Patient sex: F
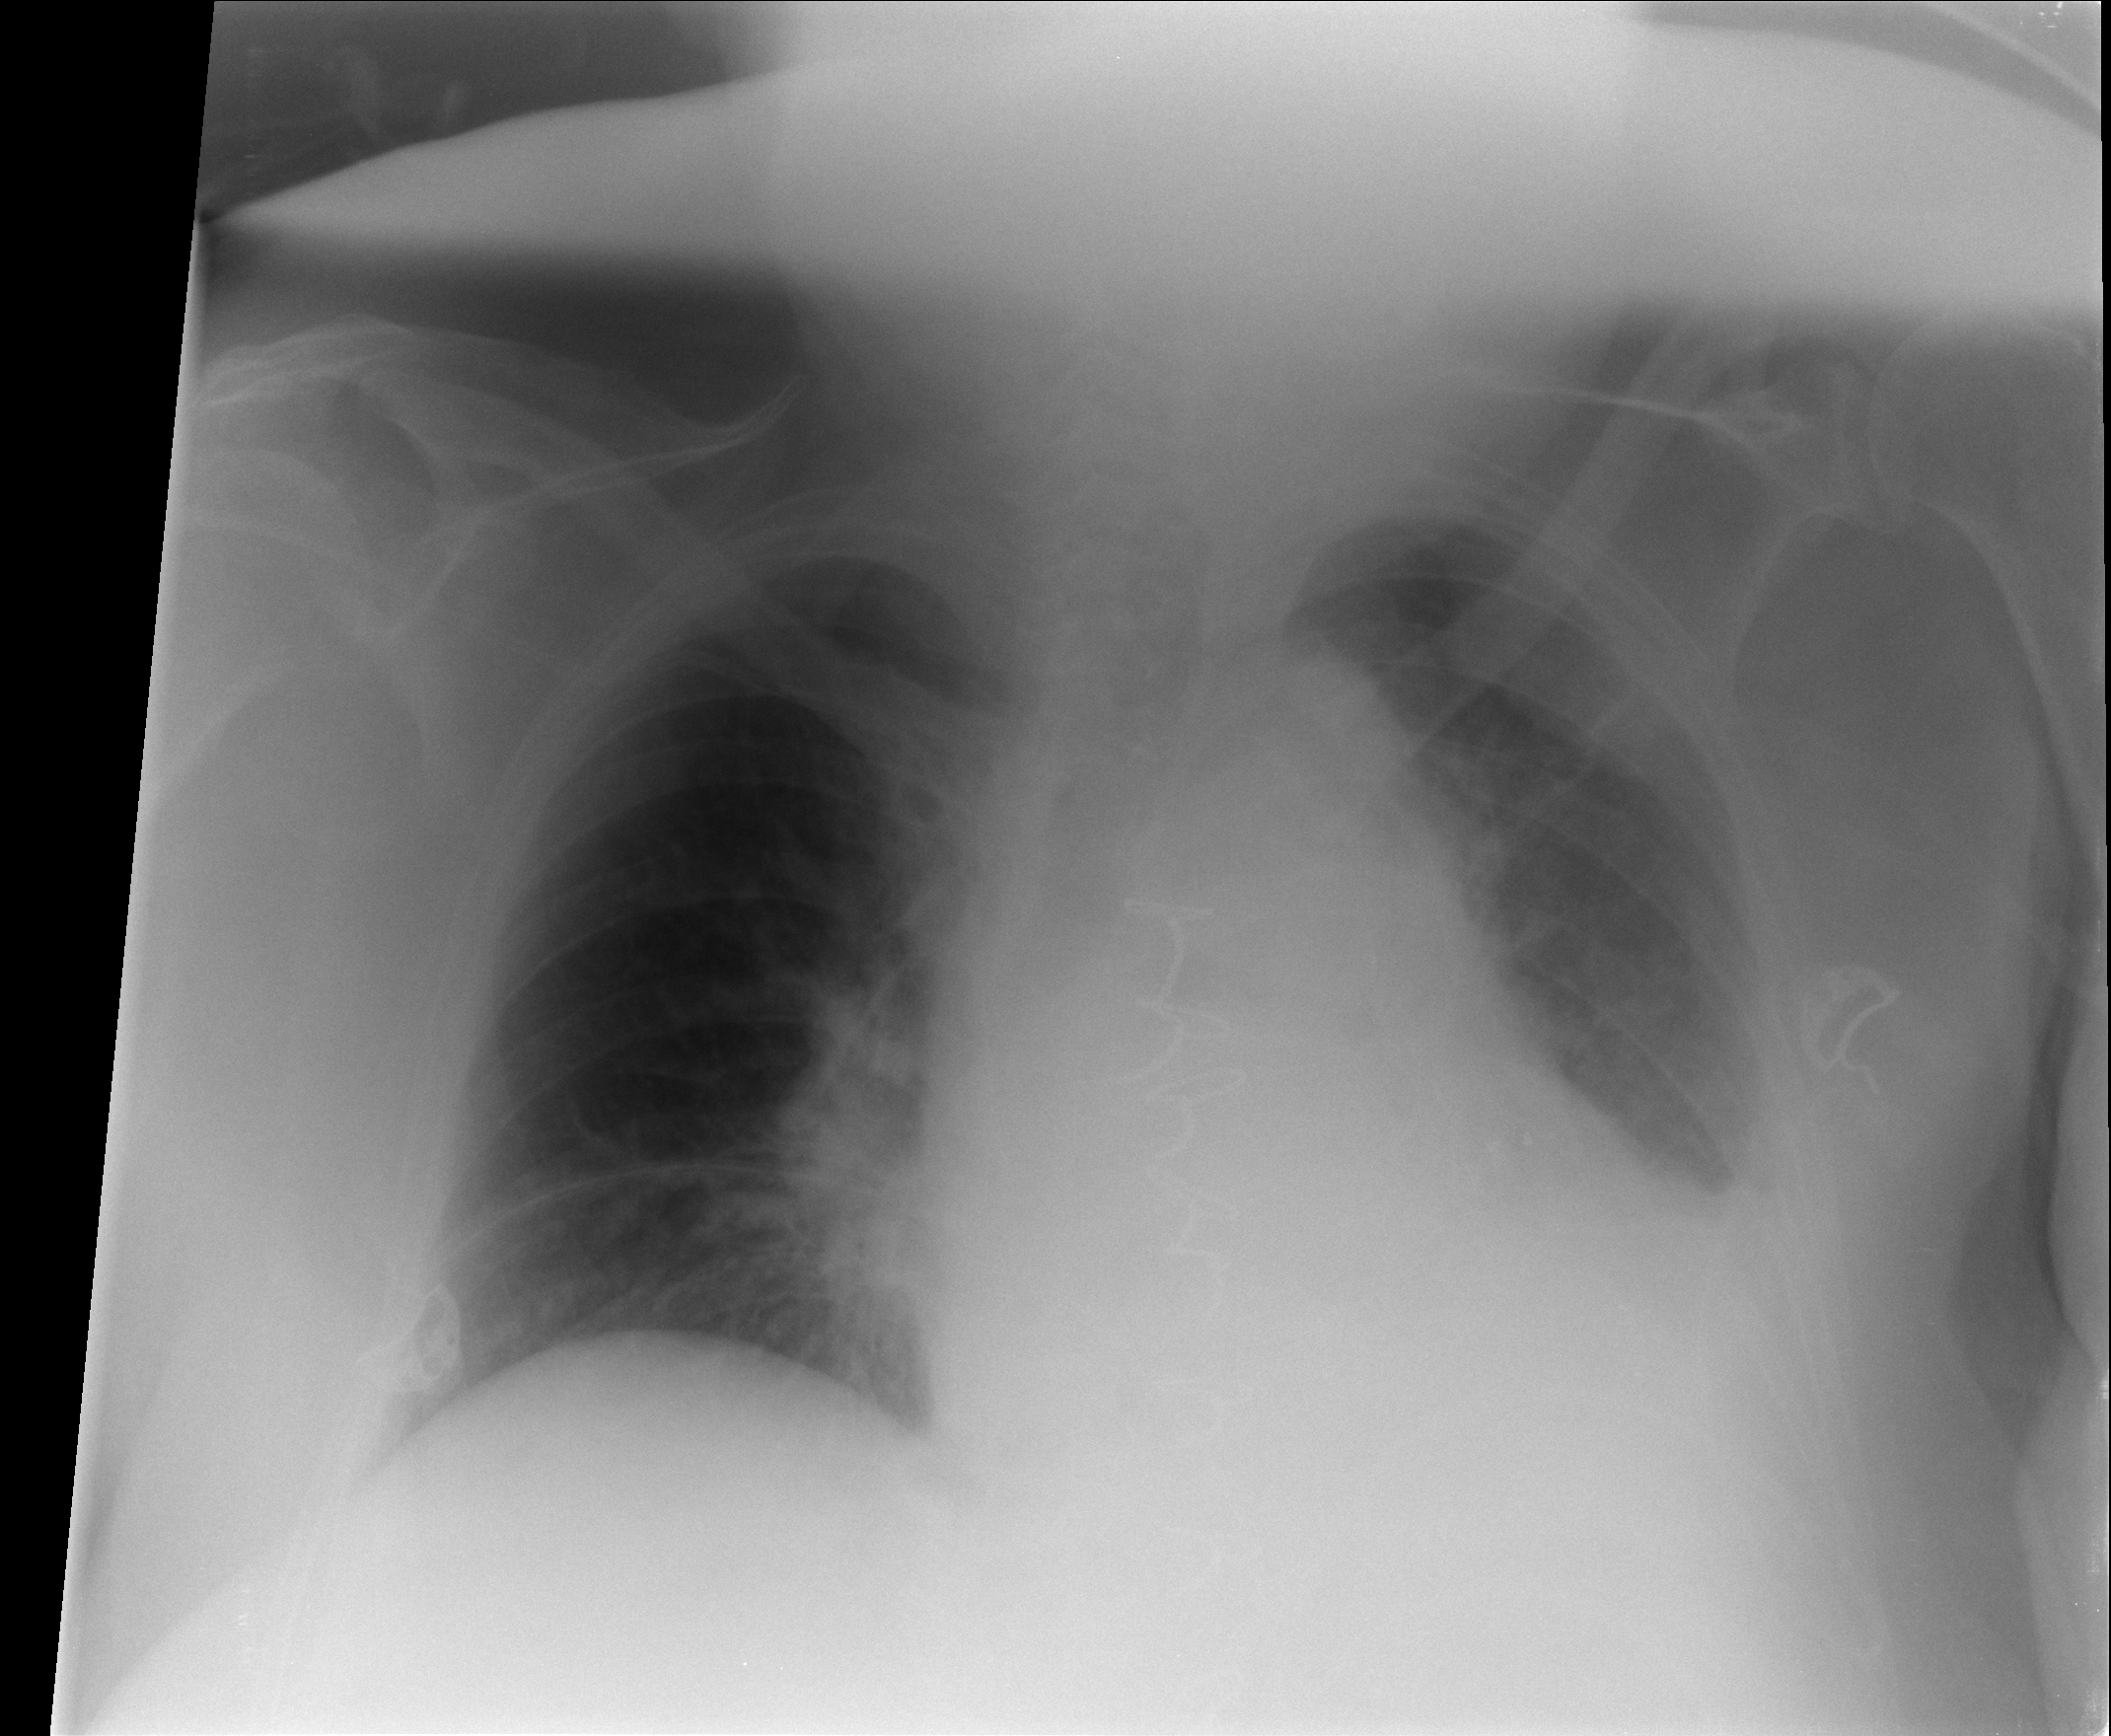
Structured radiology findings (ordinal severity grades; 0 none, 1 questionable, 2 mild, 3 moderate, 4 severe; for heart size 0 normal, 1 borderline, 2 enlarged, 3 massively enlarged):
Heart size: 2
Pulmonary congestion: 2
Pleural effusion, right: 0
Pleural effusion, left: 2
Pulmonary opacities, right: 1
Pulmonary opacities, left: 1
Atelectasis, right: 2
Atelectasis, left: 2